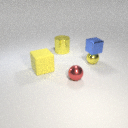
large yellow metal cylinder to the left of small red metal sphere